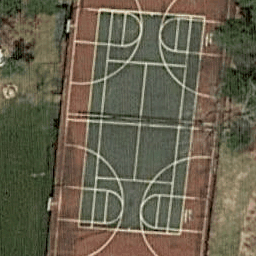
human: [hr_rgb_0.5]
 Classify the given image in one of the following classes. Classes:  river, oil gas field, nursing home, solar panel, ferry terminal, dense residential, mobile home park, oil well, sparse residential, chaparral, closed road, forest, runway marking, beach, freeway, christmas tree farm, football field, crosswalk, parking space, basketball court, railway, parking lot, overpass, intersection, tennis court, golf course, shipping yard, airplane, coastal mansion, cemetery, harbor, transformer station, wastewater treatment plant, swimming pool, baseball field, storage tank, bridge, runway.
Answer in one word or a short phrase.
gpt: tennis court